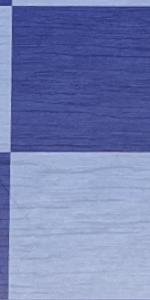
Label: Empty